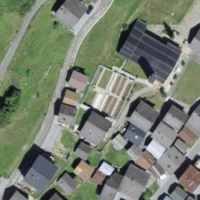
EUNIS habitat code: 53
Species observed at this site:
Rhododendron ferrugineum
Neotinea ustulata